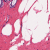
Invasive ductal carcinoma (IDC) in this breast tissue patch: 0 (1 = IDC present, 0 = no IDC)